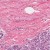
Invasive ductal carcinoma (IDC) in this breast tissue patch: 0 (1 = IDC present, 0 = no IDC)